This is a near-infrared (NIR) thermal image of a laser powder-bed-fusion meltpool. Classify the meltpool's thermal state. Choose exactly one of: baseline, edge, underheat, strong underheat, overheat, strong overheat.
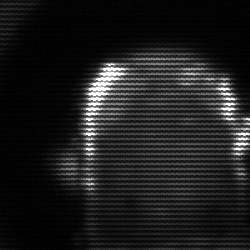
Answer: baseline